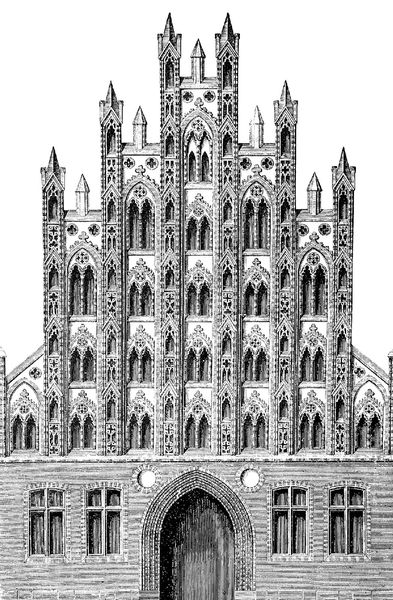
Titel: Platz der Freundschaft 11
Standort: Greifswald, Platz der Freundschaft (EU - D - Mecklenburg-Vorpommern)
Schlagwörter: dreieck, ausschnitt, fenster, marmor, schwarz, tür, weiss, zeichnung, gebäude, haus, stein, kirche, front, gotik, rund, ansicht, fassade, italien, giebel, grafik, kuppel, church, gray, windows, hoch, tor, kreuz, sprossen, türme, rundfenster, stich, rathaus, portal, gotisch, spitzbogen, building, black and white, stahl, lisenen, stick, rathaqus, giebelständig, steeple, serene, steinfassade, ladenzone, quaderwerk